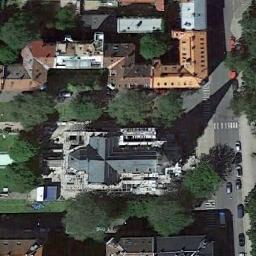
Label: church